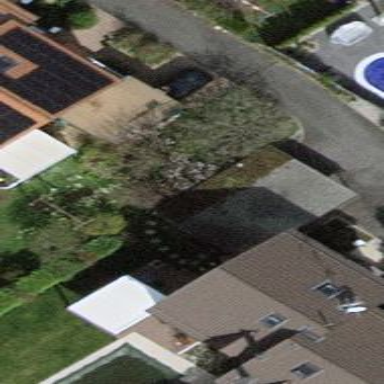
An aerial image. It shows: View of roof of building.